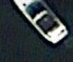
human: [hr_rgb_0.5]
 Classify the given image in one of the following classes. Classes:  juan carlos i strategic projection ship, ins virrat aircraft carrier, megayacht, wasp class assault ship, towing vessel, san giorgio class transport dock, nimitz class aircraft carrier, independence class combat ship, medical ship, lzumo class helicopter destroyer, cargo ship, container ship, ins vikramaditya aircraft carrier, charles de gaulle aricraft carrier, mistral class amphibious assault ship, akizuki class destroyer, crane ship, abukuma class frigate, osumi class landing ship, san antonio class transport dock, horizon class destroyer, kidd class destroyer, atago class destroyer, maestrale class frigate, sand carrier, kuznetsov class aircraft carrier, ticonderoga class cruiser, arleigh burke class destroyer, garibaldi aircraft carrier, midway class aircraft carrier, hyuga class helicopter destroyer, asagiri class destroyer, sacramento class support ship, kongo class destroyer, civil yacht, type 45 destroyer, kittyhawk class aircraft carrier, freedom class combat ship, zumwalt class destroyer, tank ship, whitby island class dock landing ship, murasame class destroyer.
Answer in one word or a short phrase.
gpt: Civil yacht